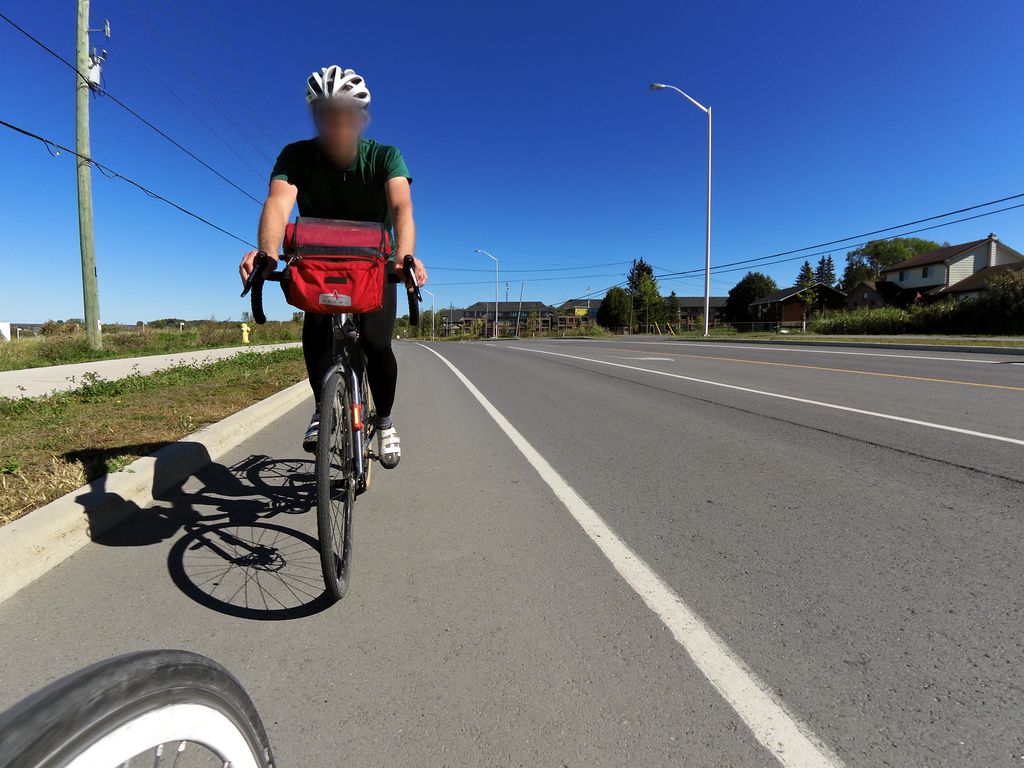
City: ottawa-gatineau